Field crop: maize
Growth stage: 1
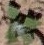
Species: chenopodium